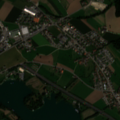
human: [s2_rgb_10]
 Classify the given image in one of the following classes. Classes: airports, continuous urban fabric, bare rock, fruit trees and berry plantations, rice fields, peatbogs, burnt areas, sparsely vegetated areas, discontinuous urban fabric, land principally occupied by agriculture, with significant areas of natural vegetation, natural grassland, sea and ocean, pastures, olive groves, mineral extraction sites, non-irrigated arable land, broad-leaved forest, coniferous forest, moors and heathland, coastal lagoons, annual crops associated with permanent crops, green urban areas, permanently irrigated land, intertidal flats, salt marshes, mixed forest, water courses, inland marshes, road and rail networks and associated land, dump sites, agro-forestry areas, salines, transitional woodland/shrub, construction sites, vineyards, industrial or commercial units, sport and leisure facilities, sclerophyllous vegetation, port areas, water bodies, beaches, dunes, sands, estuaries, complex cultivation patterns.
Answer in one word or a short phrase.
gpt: discontinuous urban fabric, non-irrigated arable land, pastures, complex cultivation patterns, mixed forest, water bodies